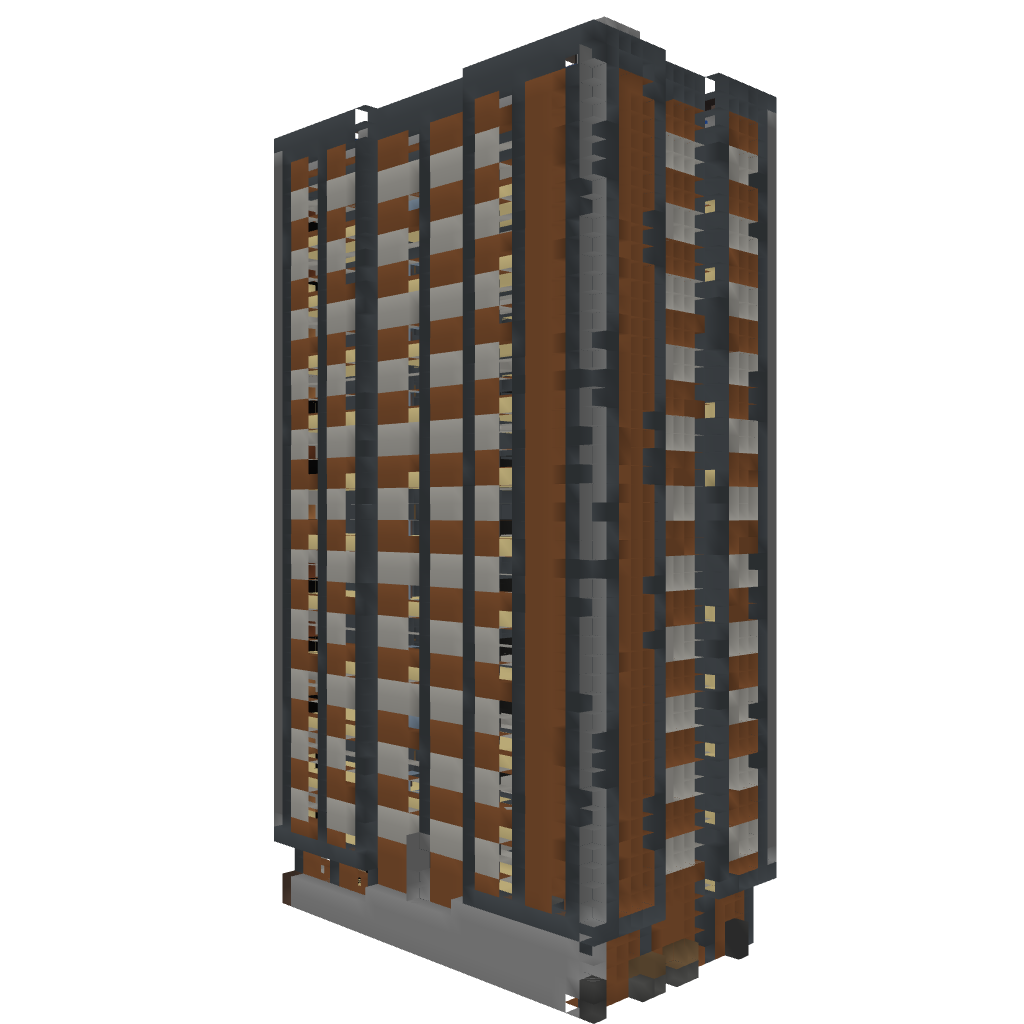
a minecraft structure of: BankHQ